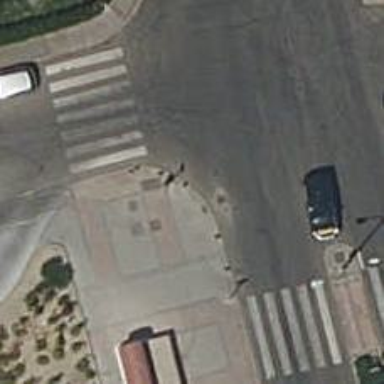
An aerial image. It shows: Sidewalk.